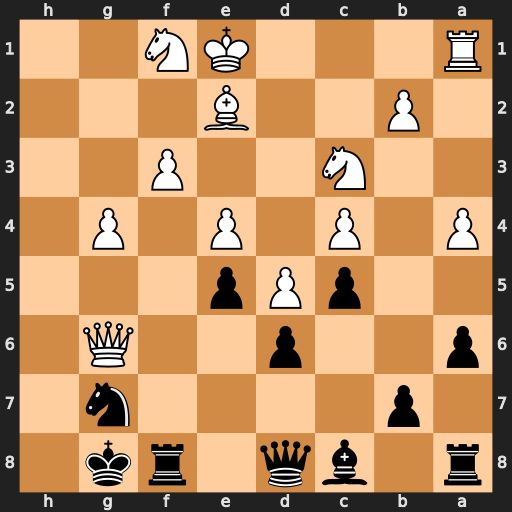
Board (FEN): r1bq1rk1/1p4n1/p2p2Q1/2pPp3/P1P1P1P1/2N2P2/1P2B3/R3KN2
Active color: b
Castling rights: Q
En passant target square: -
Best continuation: Qh4+ Kd2 Rf6 Qxf6 Qxf6